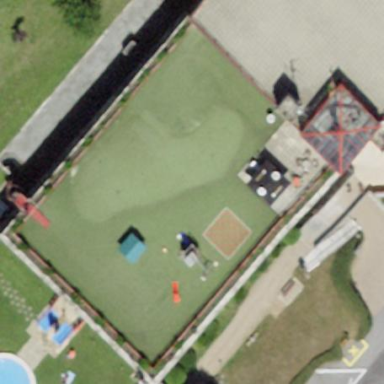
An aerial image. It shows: Swimming sports center in building.